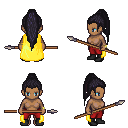
a pixel art fantasy rpg character, female body template, human, dark skin, yellow cape, red pants, raven extra-long topknot hairstyle, bracelets, black shoes, spear, four views (front, back, left, right), 2x2 character sprite sheet, small pixel art, hard edges, no anti-aliasing